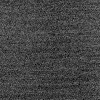
Atmospheric dust classification: dusty